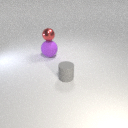
small gray rubber cylinder in front of large purple rubber sphere